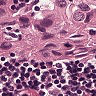
Metastatic tissue present: yes